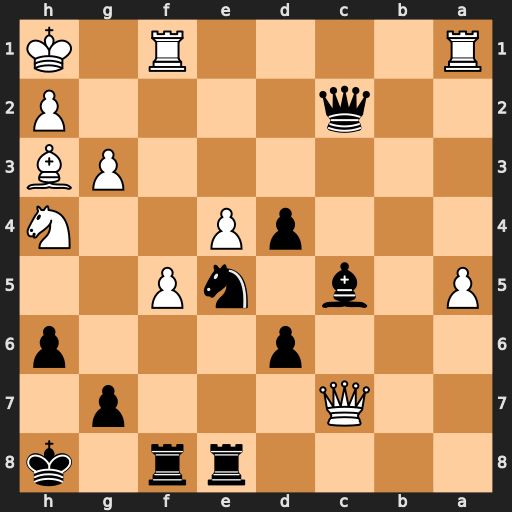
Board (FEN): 4rr1k/2Q3p1/3p3p/P1b1nP2/3pP2N/6PB/2q4P/R4R1K
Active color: b
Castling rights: -
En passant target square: -
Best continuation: Rf7 Qxf7 Nxf7